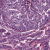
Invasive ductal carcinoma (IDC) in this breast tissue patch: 1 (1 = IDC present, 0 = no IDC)